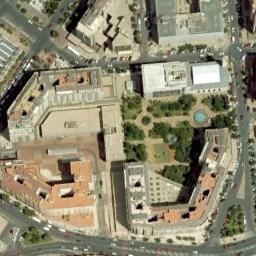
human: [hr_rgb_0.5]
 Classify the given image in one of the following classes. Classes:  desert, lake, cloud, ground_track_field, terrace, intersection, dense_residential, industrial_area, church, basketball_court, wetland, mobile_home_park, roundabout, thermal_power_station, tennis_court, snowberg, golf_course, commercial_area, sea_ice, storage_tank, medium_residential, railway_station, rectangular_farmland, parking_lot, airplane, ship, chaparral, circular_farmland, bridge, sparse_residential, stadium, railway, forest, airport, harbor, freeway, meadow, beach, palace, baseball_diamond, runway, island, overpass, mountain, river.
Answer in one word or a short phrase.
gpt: commercial_area